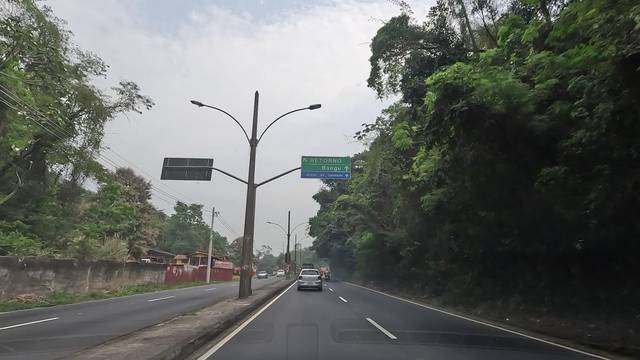
Region: Brazil
Coordinates: -22.899, -43.388